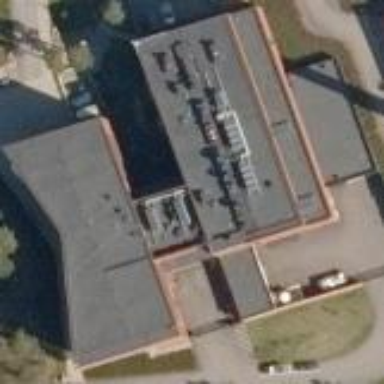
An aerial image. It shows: Office building.